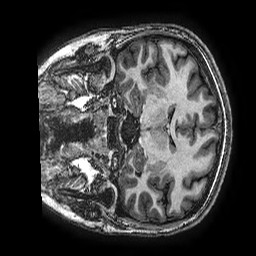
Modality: T1w
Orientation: coronal
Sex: female
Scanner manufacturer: ge
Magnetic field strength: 3 T
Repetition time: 0.00766 s
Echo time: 0.003476 s